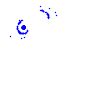
Particle: electron